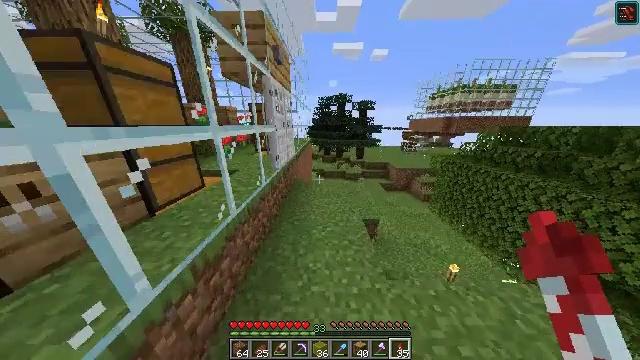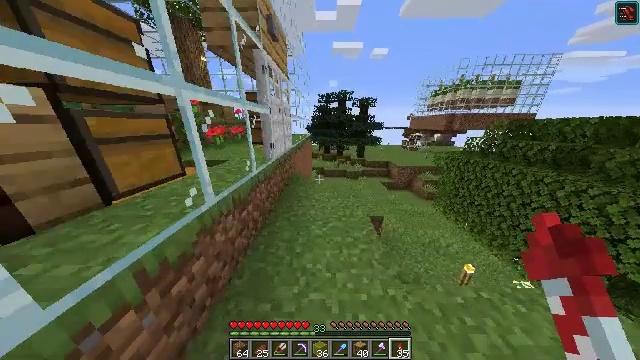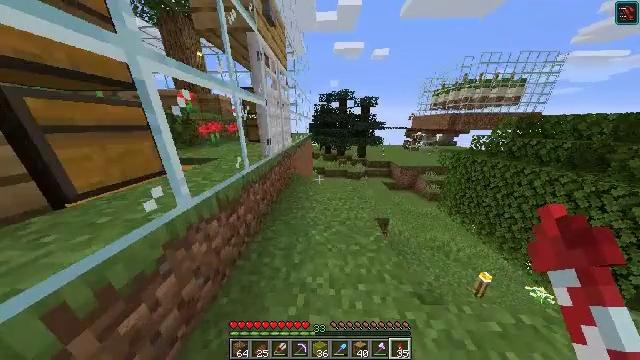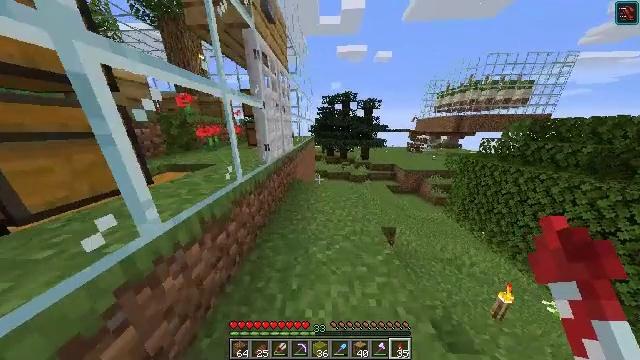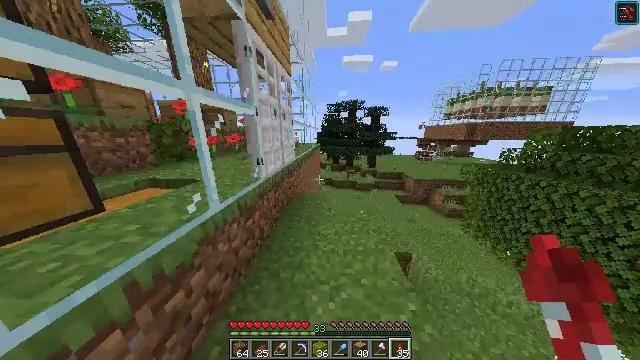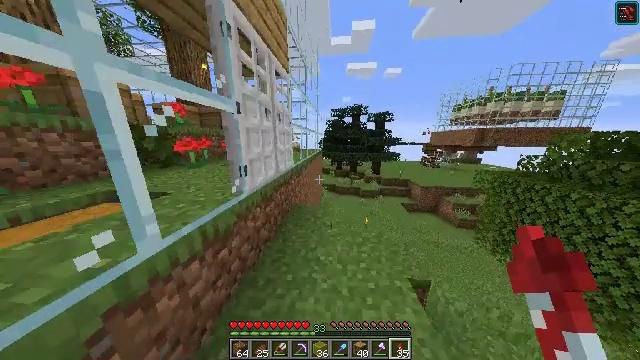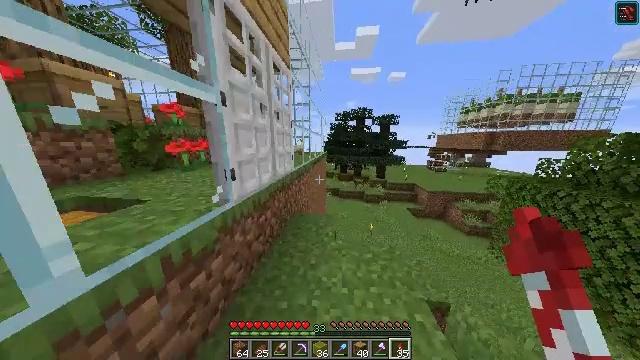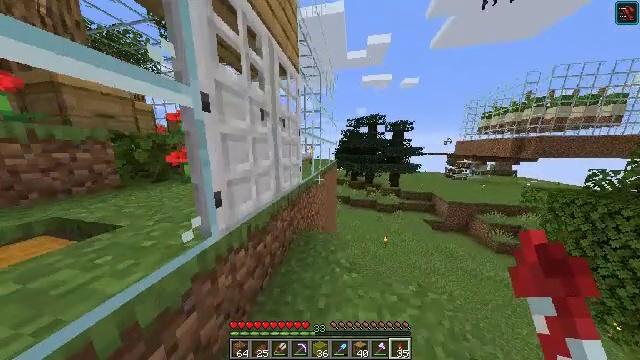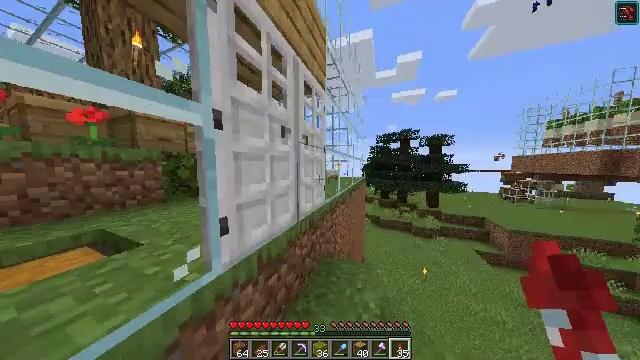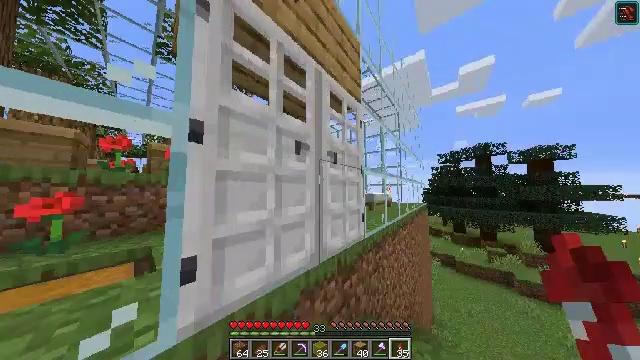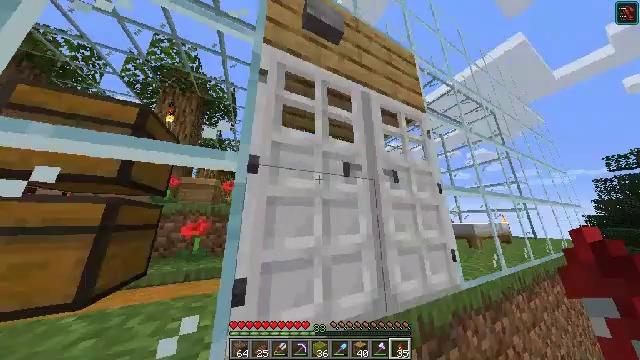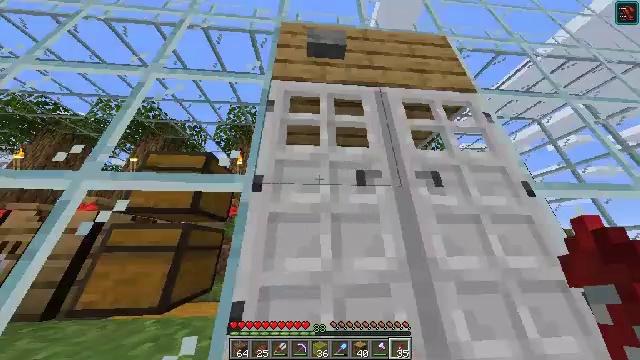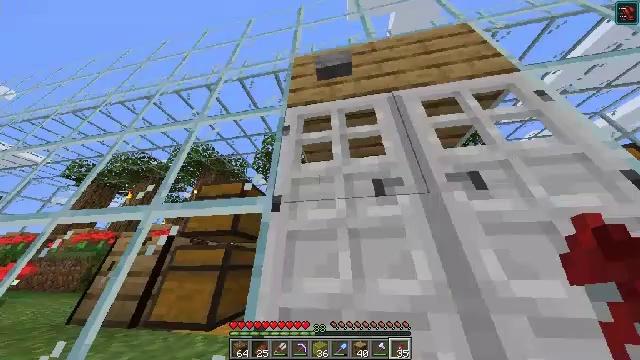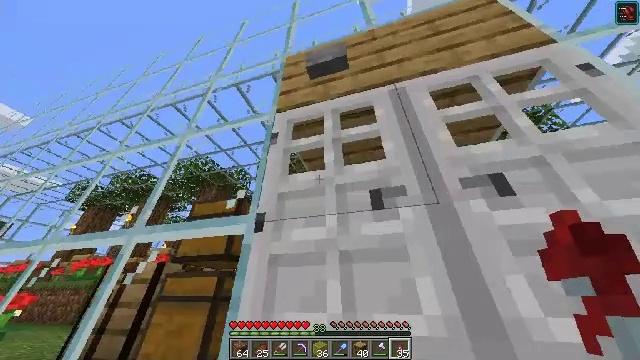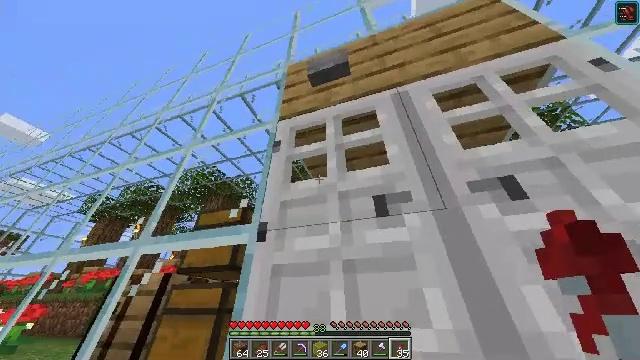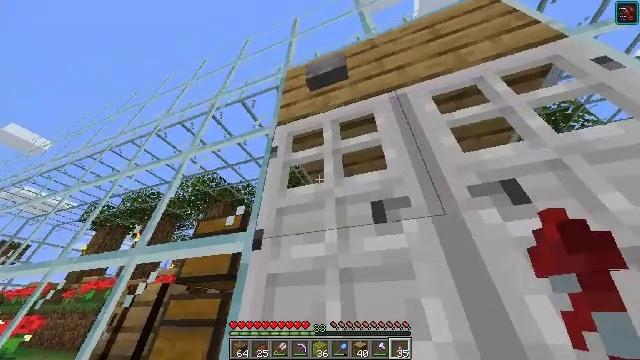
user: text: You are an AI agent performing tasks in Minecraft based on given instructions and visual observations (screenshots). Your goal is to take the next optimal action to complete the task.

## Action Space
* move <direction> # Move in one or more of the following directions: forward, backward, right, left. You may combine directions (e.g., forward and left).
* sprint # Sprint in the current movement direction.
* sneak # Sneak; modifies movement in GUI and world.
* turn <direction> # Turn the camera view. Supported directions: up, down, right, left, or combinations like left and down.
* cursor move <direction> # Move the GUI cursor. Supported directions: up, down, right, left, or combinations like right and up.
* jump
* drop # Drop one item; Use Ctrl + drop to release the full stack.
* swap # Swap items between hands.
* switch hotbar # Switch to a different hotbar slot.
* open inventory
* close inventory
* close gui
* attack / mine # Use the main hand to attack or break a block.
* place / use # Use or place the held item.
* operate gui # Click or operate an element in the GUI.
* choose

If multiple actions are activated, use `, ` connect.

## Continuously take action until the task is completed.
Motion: motion action
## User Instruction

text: Craft a honeycomb block by arranging honeycombs in the crafting grid.
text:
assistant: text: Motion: move forward, attack / mine
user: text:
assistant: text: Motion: move forward, attack / mine
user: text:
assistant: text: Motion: move forward, attack / mine
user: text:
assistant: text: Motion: move forward, turn left and up, attack / mine
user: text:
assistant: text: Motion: move forward, turn left and up, attack / mine
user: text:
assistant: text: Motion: move forward, turn left and up, attack / mine
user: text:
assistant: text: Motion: move forward, turn left and up, attack / mine
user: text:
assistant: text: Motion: move forward and move right, turn left and up, attack / mine
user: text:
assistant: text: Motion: move forward and move right, turn left and up, attack / mine
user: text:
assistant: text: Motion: move forward and move right, turn left and up, attack / mine
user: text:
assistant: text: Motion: turn left and up, attack / mine
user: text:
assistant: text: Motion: turn left and up, attack / mine
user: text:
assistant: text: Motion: turn left and up, attack / mine
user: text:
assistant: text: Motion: turn left and up, attack / mine
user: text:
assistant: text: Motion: turn left and up, attack / mine
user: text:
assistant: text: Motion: attack / mine
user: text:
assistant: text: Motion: turn up, attack / mine
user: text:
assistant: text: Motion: turn right and up, attack / mine
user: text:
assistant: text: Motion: turn right and up, attack / mine
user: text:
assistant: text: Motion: turn right and up, attack / mine
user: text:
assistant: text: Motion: turn up, attack / mine
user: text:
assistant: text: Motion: attack / mine
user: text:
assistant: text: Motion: attack / mine
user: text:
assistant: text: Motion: attack / mine
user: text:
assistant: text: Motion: attack / mine
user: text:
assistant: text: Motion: attack / mine
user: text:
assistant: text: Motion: turn up, attack / mine
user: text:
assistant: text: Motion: turn right and up, attack / mine
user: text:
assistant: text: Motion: turn right and up, attack / mine
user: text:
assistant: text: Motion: turn right and up, attack / mine